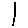
Label: line